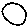
Label: moon